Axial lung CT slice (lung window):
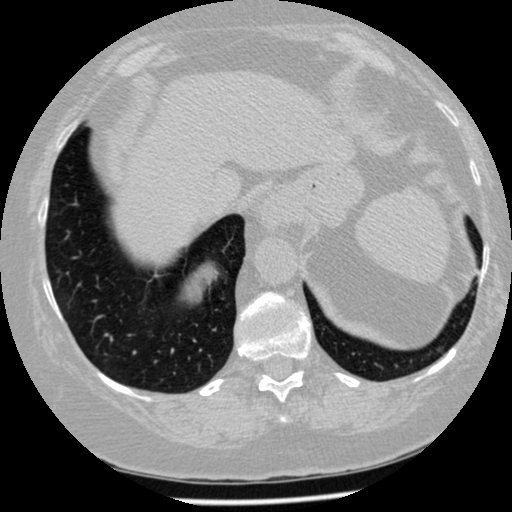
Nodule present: no